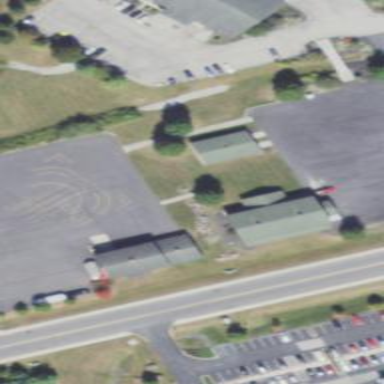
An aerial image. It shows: Building housing motorcycle shop.